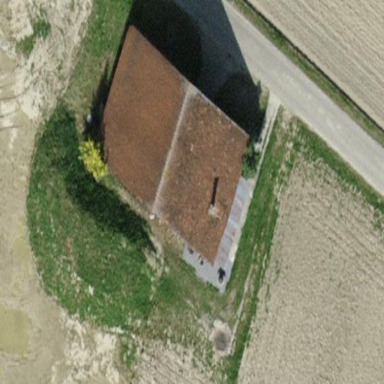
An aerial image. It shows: Farm auxiliary building with gabled roof.